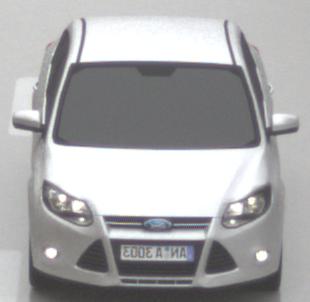
Make: Ford
Model: Focus 1.6 Ti-VCT
Detailed model: Focus (III)
Model produced from: 2011/09
Model produced until: 2014/09
Doors: 5
Color: white
Road condition: wet road
Daytime: midday
Contrast: low contrast